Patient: sex F, age 26
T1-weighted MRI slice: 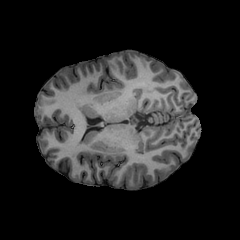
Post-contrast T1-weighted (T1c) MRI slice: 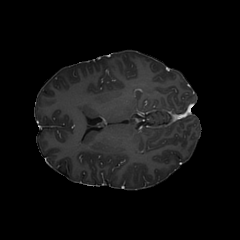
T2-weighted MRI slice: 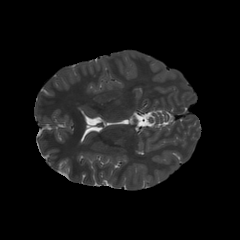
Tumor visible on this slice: no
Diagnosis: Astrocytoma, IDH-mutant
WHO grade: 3